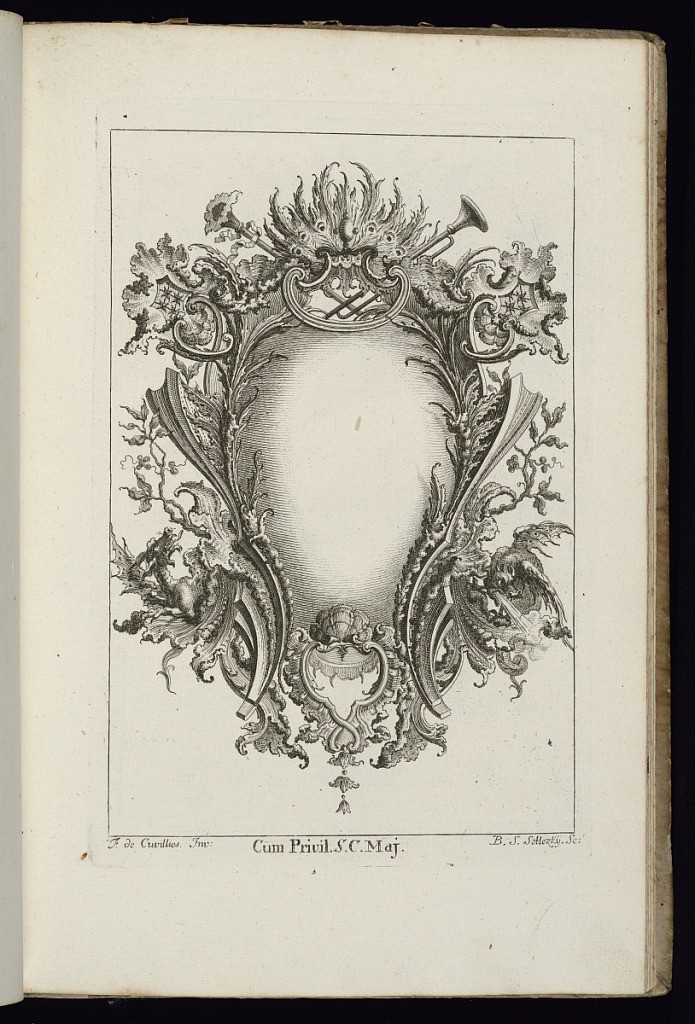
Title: Cartouche with Trumpets and Dragons
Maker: François de Cuvilliés the Elder, Belgian, 1695 - 1768
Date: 1738
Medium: Etching and engraving on paper
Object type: Bound print
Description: Blank symmetrical upright rocaille cartouche with peacock feathers and two trumpets at top. Dragons at lower left and lower right. Vegetation and armorial trophies complete the ornamental scheme.